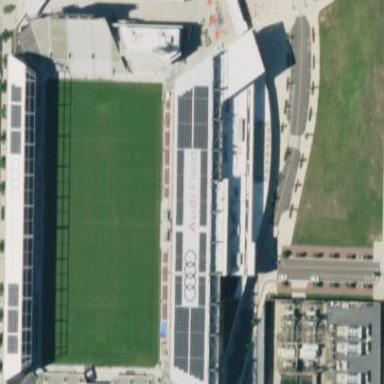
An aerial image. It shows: Soccer stadium for leisure sports.